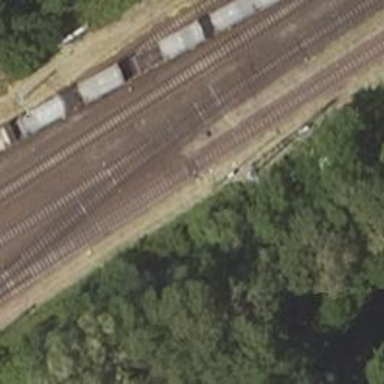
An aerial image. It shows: Rail yard with electrified contact lines for railway operations.